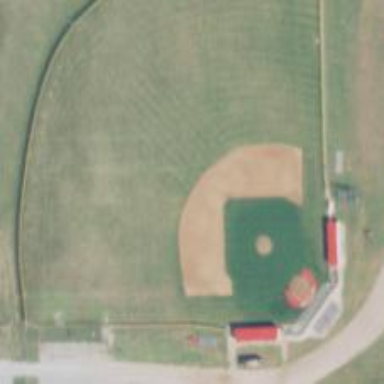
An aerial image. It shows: Baseball stadium.